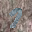
Label: 7